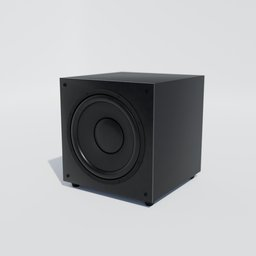
Label: electronics